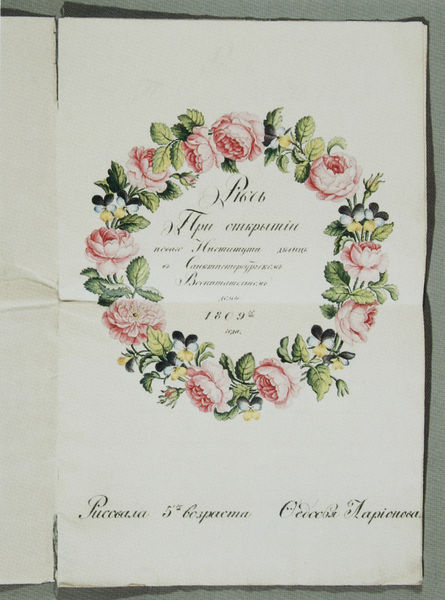
Titel: Rede zur Eröffnung des Neuen Mädcheninstituts in der Erziehungsanstalt Sankt Petersburg
Standort: St. Petersburg
Institution: Schloss Pawlowsk
Schlagwörter: blau, blätter, weiß, gelb, grün, blume, blumen, braun, bunt, grau, pastell, schwarz, zeichnung, blüte, blüten, rose, rosen, rot, ornament, alt, falten, bild, zweige, blatt, girlande, pflanzen, rosa, sanft, kreis, rund, ranken, schrift, papier, datierung, risse, hellgrün, weis, französisch, gefaltet, inschrift, verzierung, edel, jahreszahl, pfingstrose, ring, frühling, grun, foto, fotografie, blütenblätter, pink, tusche, arrangement, buch, beeren, druck, gewunden, titel, seite, widmung, illustration, text, titelblatt, kranz, tinte, buchseite, pergament, karte, büchlein, knospe, knospen, pfingstrosen, brief, liebesbrief, romantisch, blumenkranz, veilchen, blütenkranz, hochzeit, zeilen, rosenkranz, geburtstag, botanik, handschrift, abbildung, einladung, russisch, riss, büttenpapier, poesie, doppel, zeile, latein, lateinisch, knicke, buchmalerei, grußkarte, tagebuch, herbarium, rosenblätter, anzeige, kyrillisch, eintrag, schriftzu, bütten, geschrieben, kamelie, achtzehnhundertneun, blumenkanz, böütenkranz, camelien, frontespiz, grißkarte, impressum, kamelien, sytherlin, verlagsangaben, zueignung, kranzu, fadenbindung, erdbeereblüten, 1809, pflanzenbuch, blumenbuch, windrosen